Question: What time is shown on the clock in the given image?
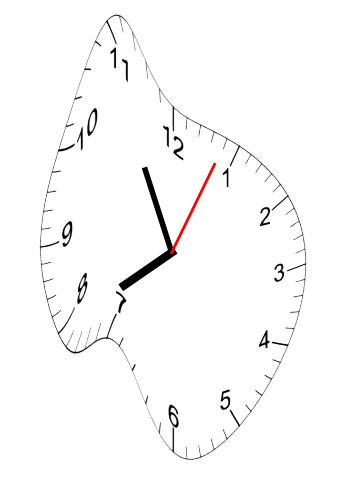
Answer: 07:55:04